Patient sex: M
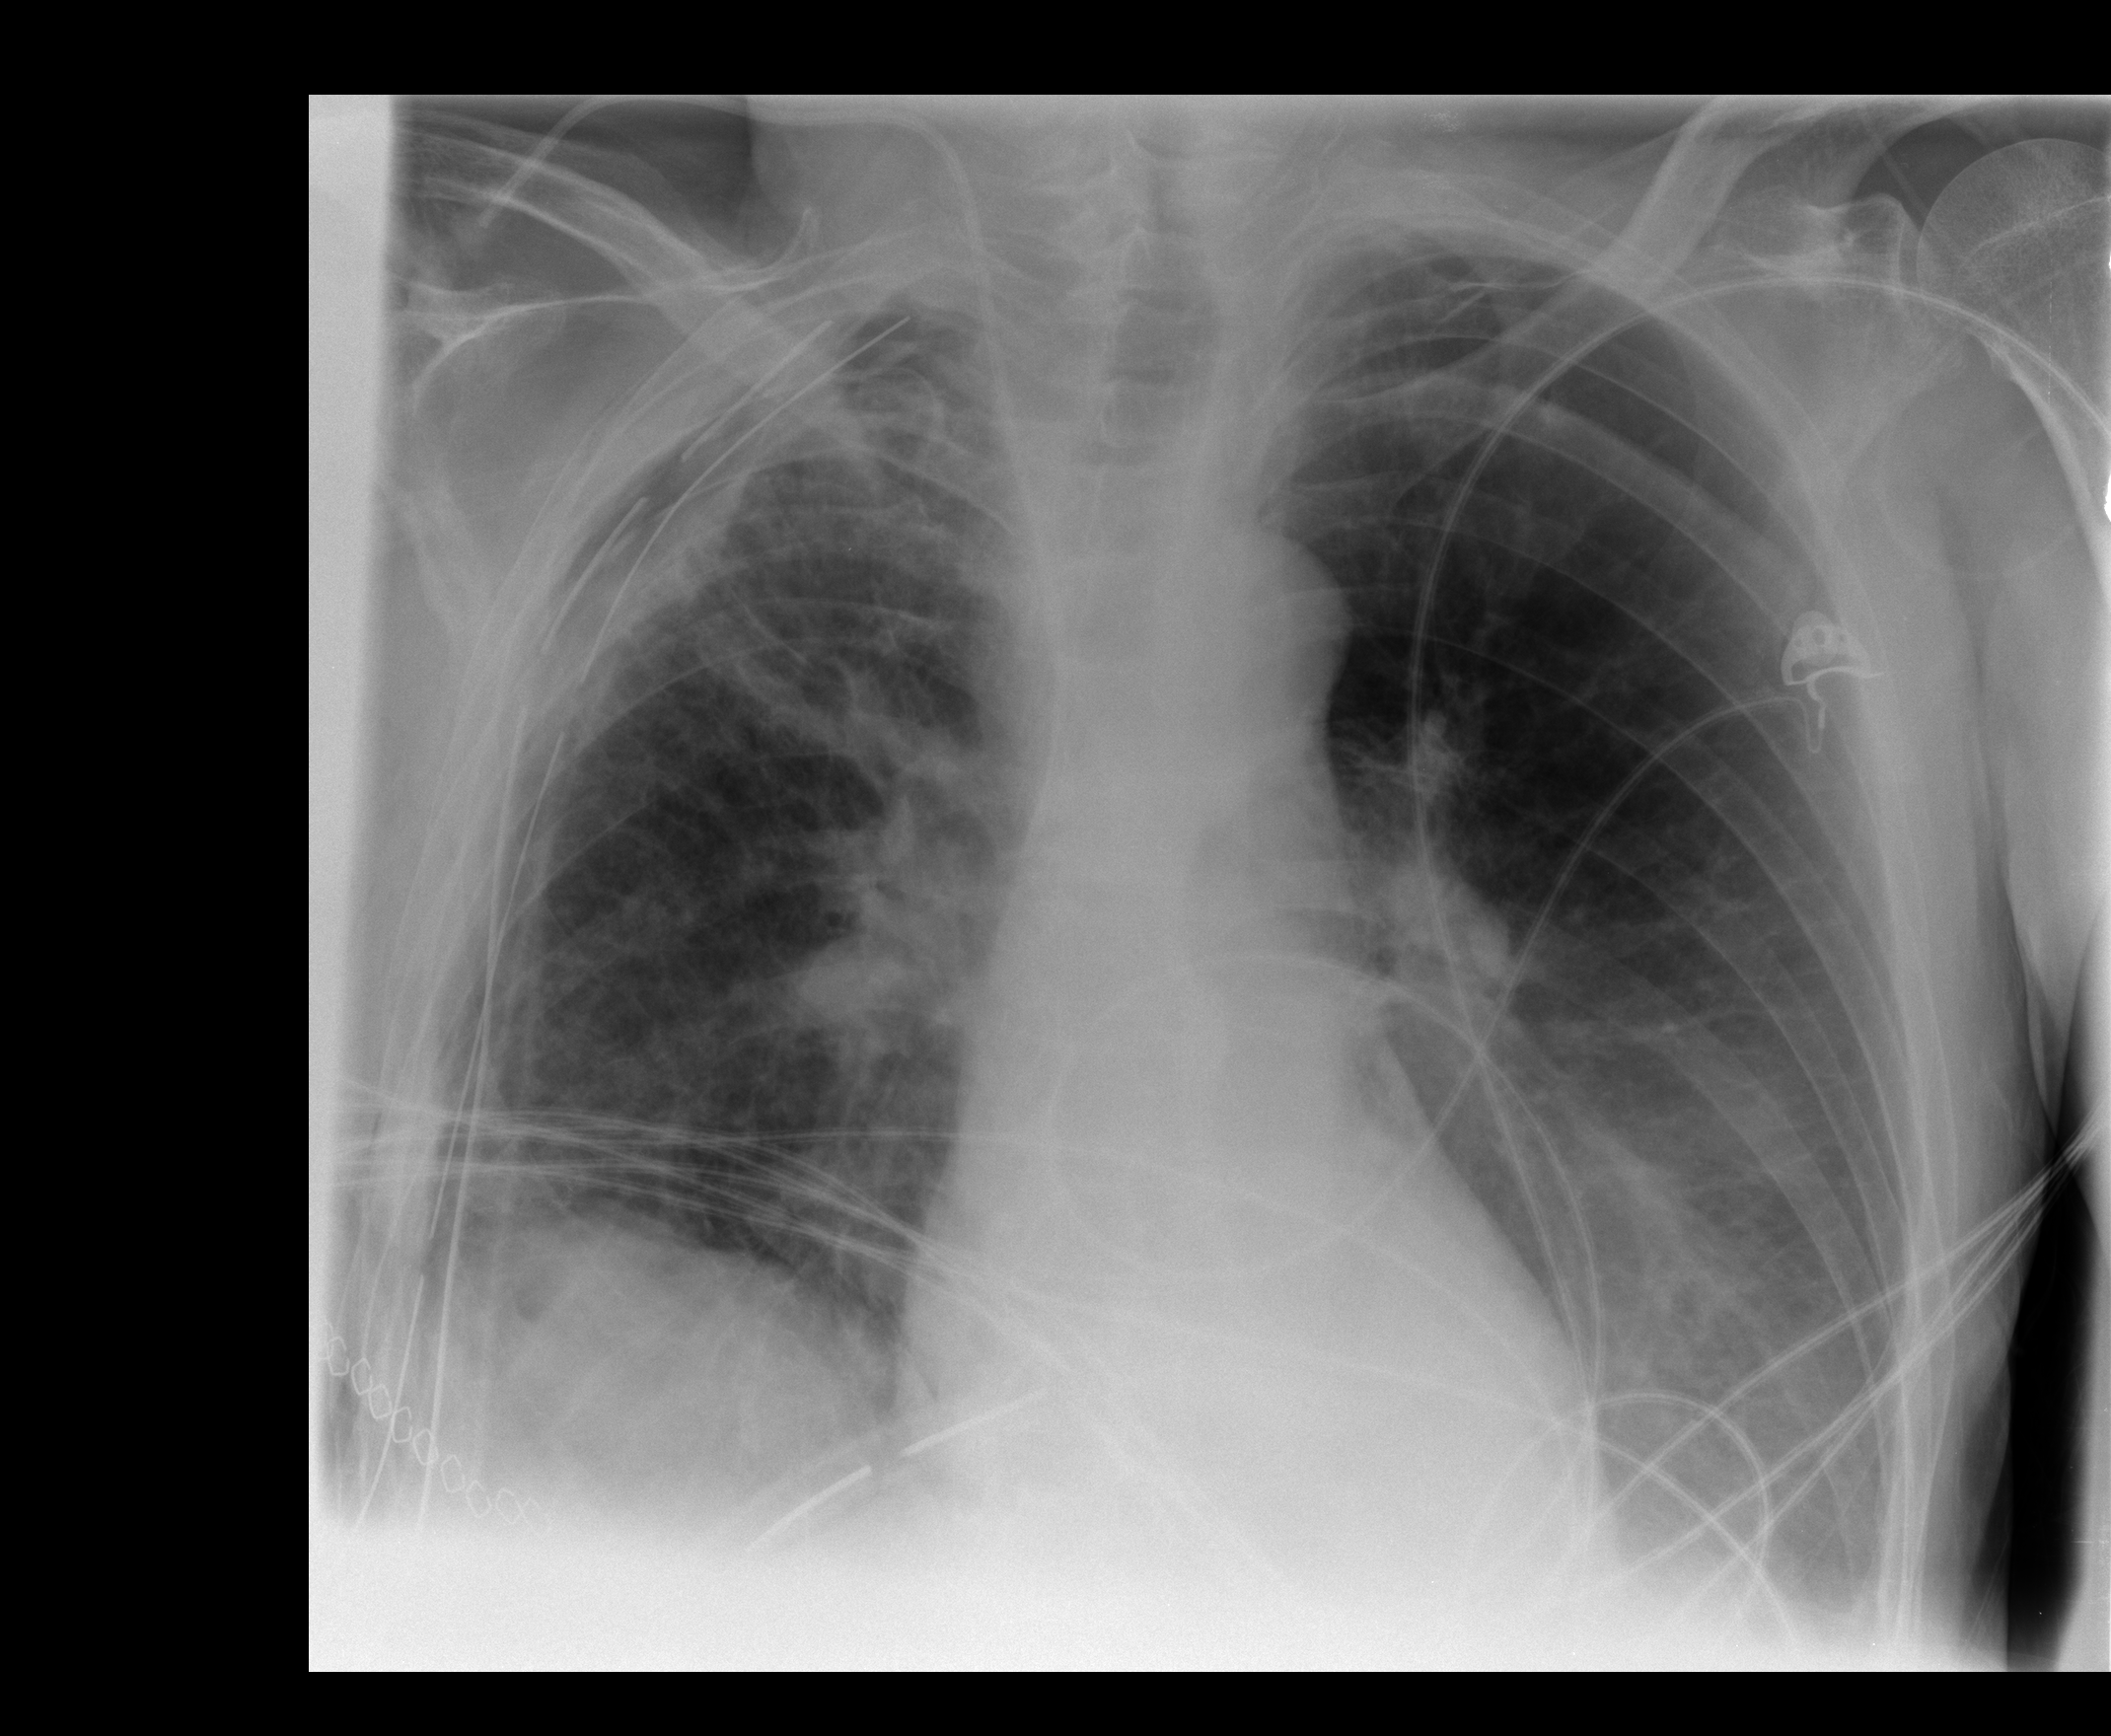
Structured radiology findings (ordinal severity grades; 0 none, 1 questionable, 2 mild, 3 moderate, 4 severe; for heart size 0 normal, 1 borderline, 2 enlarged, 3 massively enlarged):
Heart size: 0
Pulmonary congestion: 1
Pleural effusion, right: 0
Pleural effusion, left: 0
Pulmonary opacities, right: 4
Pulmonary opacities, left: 3
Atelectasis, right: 3
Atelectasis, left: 1